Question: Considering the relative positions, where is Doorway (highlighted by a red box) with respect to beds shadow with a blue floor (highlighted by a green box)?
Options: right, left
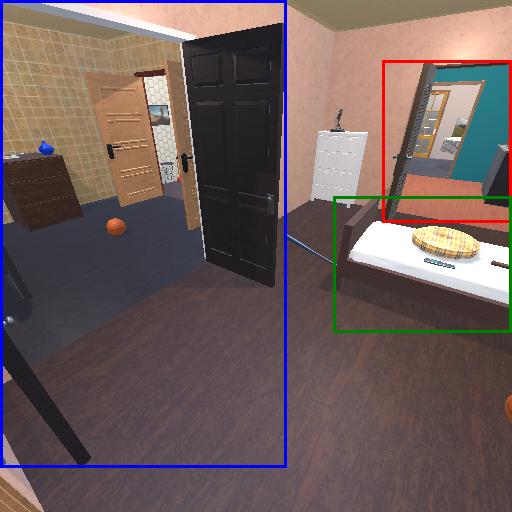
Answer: right